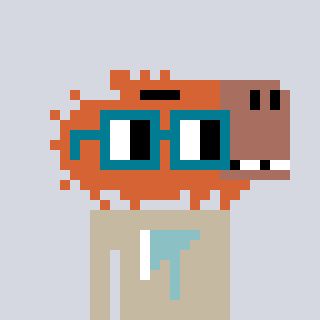
a pixel art character with square dark green glasses, a capybara-shaped head and a bege-colored body on a cool background